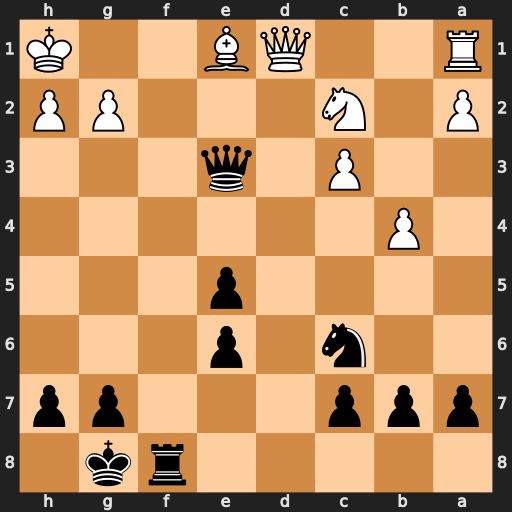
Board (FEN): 5rk1/ppp3pp/2n1p3/4p3/1P6/2P1q3/P1N3PP/R2QB2K
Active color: b
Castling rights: -
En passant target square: -
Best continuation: Rf1#